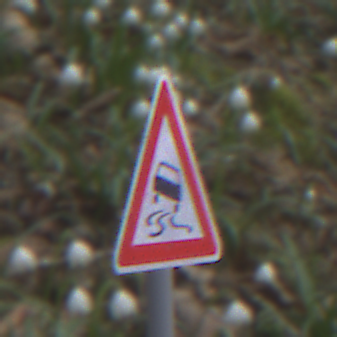
Verkehrszeichen: SchleuderOderRutschgefahr
Umgebung: Outdoor, Nature
Tageszeit: MorningAfternoon
Wetter: PartlyCloudy
Licht: Natural
Jahreszeit: NotSpecified
Kontrast: LowContrast